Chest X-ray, PA view. Patient: 29 years old, sex M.
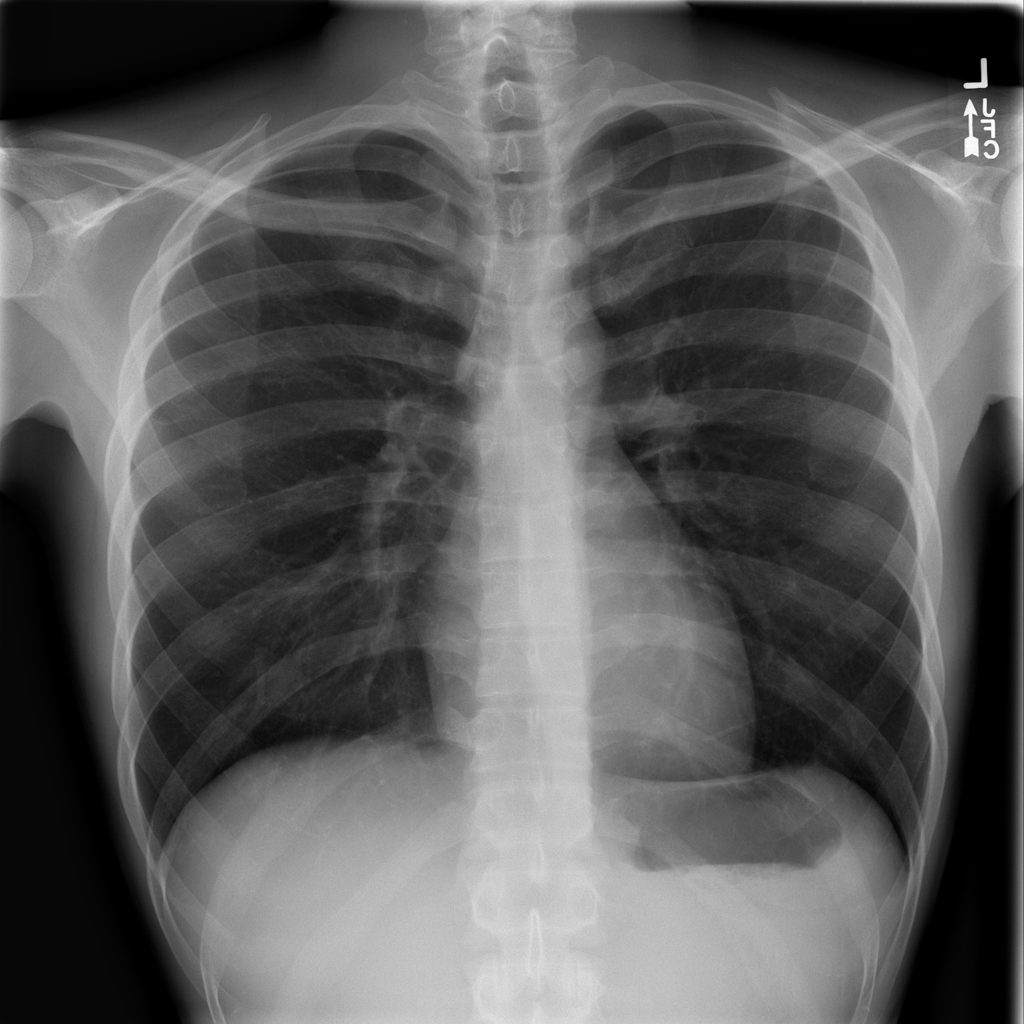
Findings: No Finding